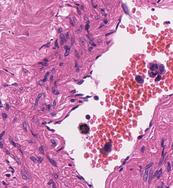
Tumor epithelial tissue: no
Tumor-associated stroma tissue: yes
Normal tissue: no